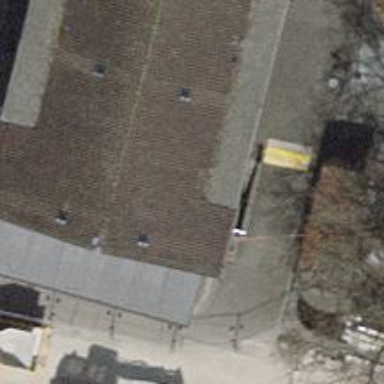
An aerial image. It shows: Police building.